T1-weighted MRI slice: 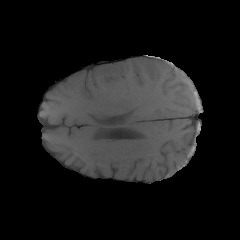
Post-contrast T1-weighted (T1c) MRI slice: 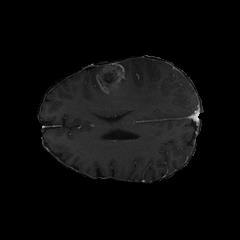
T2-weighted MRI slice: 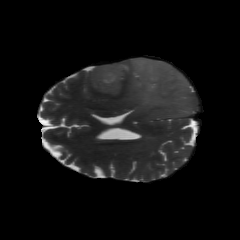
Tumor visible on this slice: yes